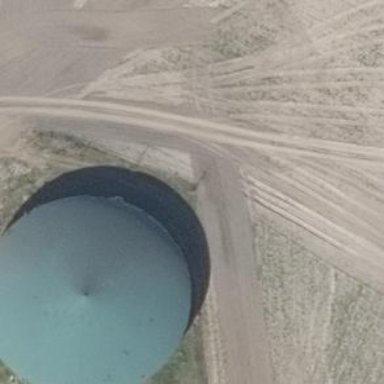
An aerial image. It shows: Storage tank surrounded by wall.